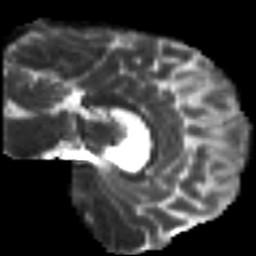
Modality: T2w
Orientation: sagittal
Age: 32
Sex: male
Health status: healthy
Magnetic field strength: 3 T
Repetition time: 9 s
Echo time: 0.093 s